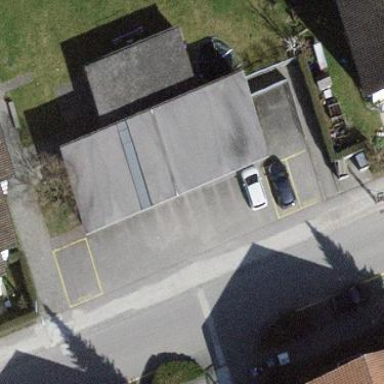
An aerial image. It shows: Group of garages.